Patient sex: M
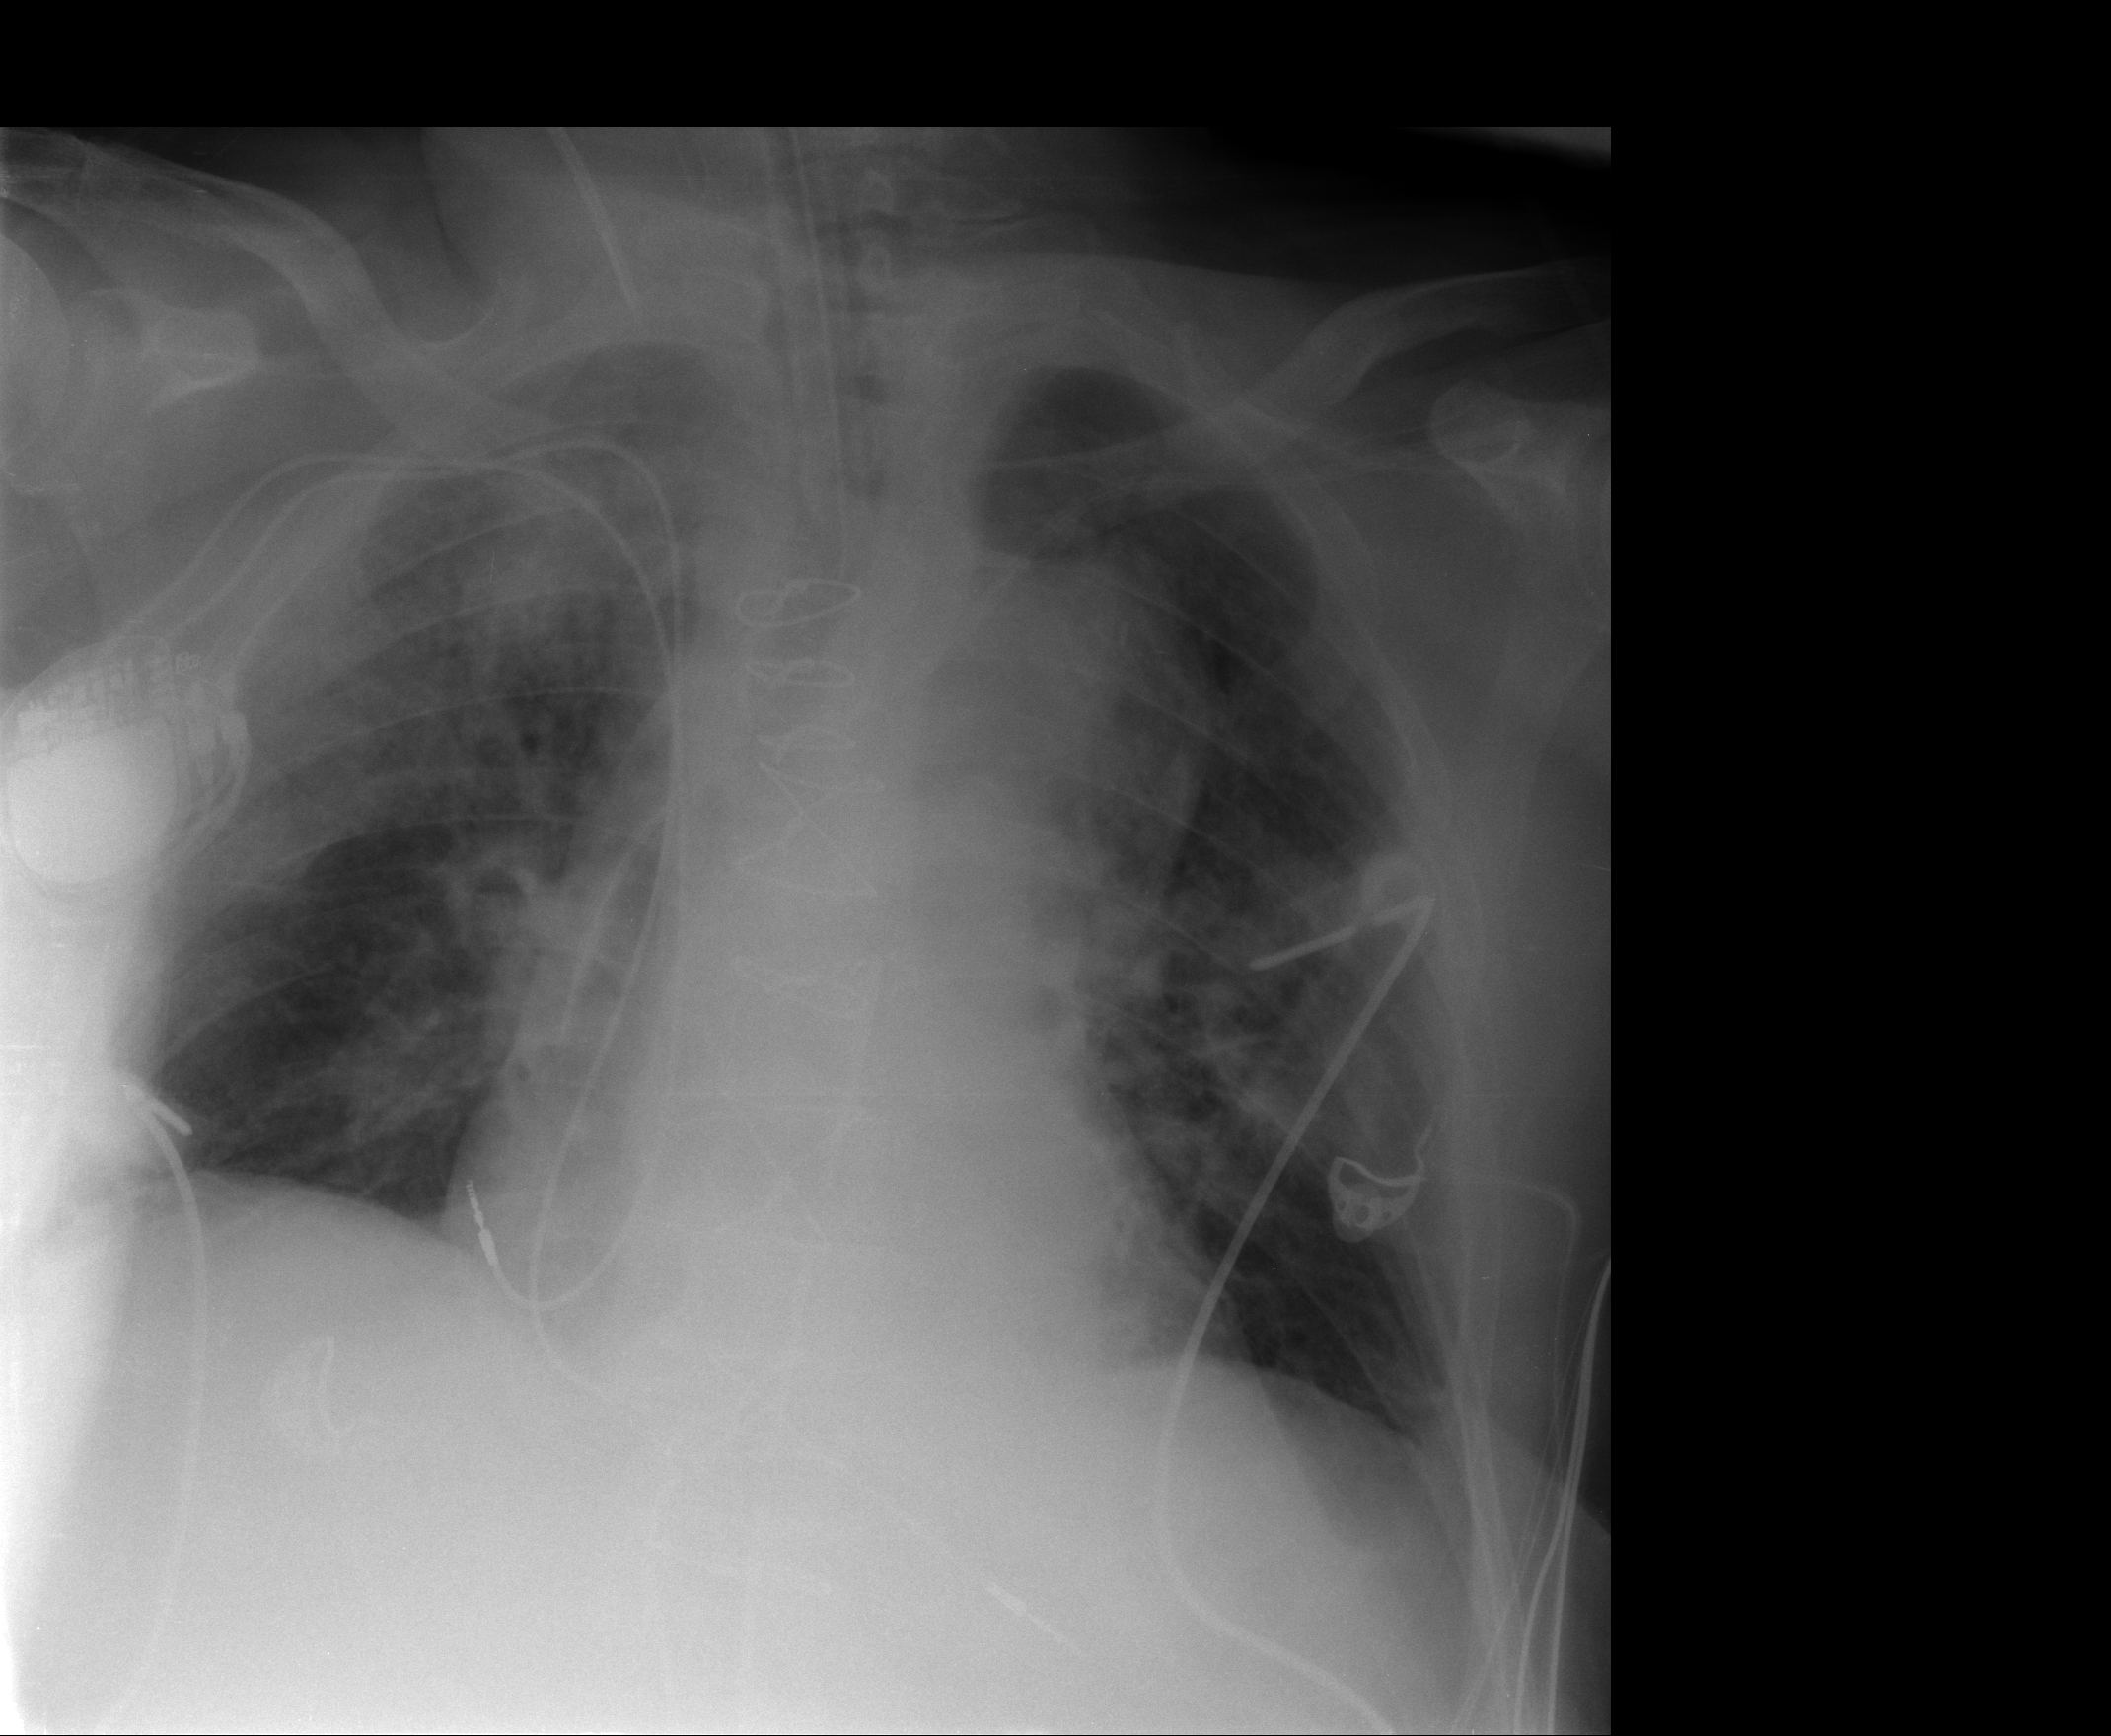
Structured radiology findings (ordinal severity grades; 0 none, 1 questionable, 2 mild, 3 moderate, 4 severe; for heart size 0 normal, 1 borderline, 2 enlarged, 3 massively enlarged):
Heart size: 2
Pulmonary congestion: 2
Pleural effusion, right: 0
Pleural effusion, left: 0
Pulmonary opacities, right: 3
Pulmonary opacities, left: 2
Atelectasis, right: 2
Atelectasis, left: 2